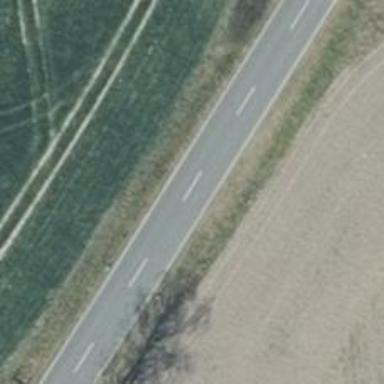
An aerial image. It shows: Secondary road with asphalt surface.